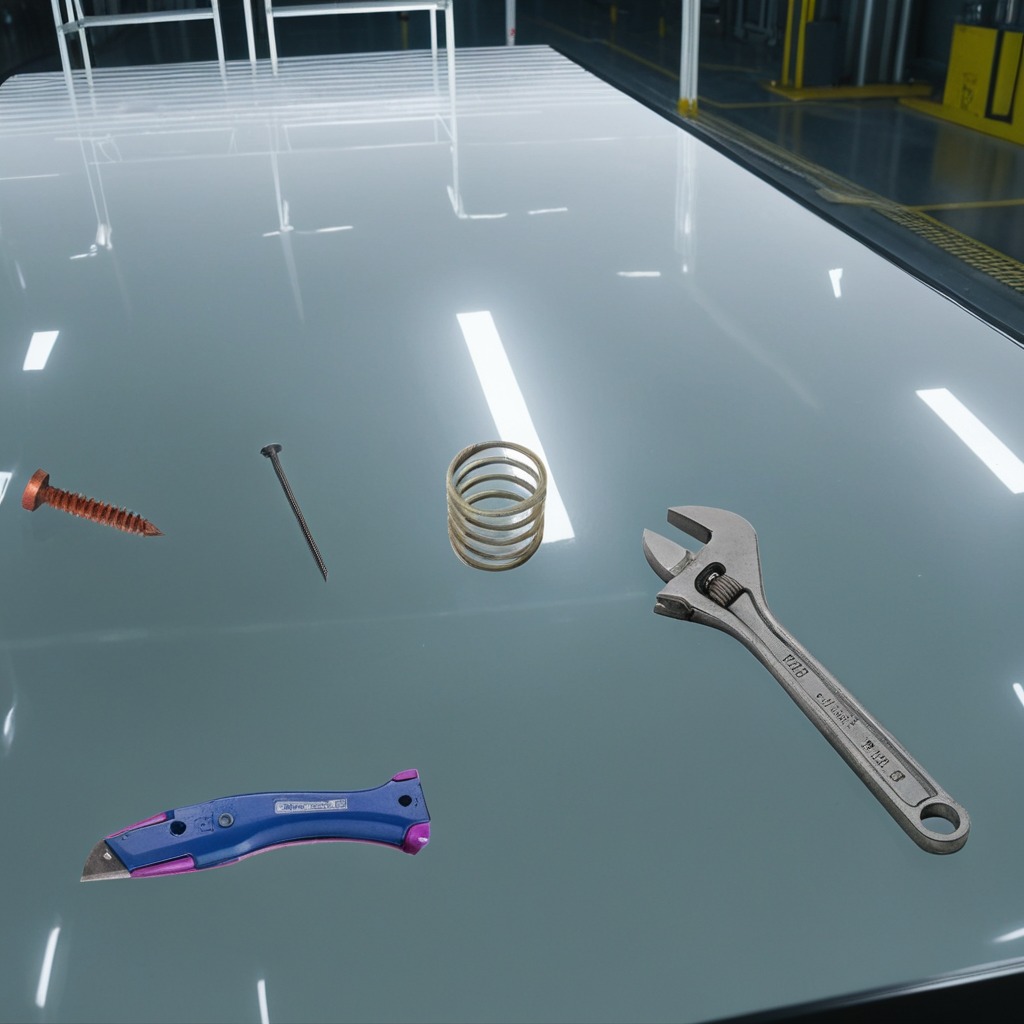
A utility knife, a metal machine screw, an iron nail, a coiled metal spring, and a wrench are lying on the table.